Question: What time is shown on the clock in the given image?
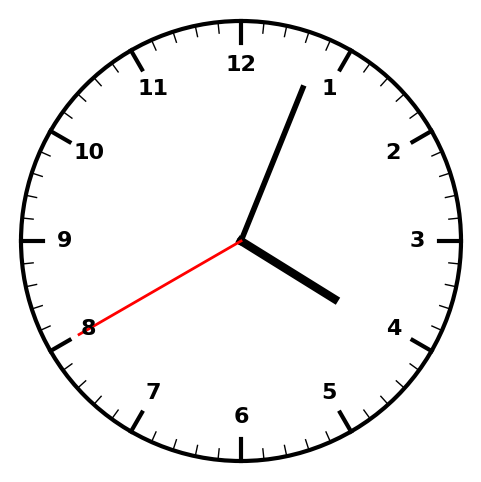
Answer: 04:03:40